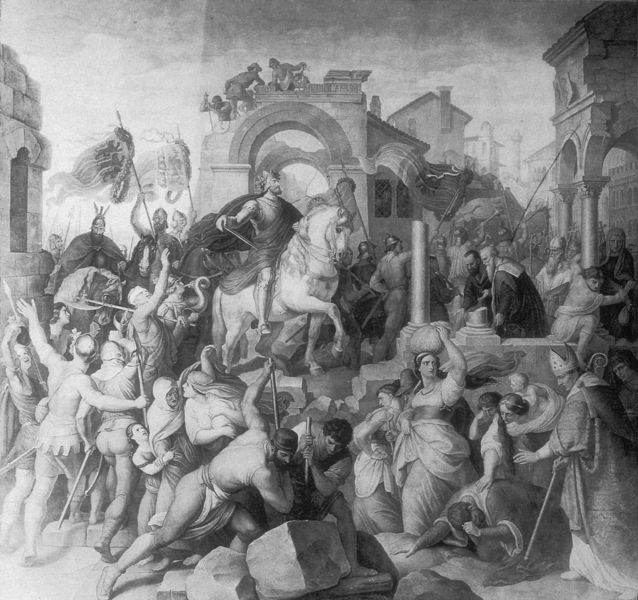
Titel: Barbarossas Einzug in das besiegte Mailand, Kaisersäle
Künstler: Julius Schnorr von Carolsfeld
Institution: München, Residenz-Schatzkammer
Schlagwörter: adler, felsen, feuer, gemälde, kampf, mann, rubens, umhang, weiß, frauen, menschen, stadt, fenster, frau, männer, schwarz, straße, säule, säulen, zeichnung, gebäude, stein, steine, herr, kirche, krone, renaissance, pferd, reiter, chaos, bogen, fahnen, fassaden, fahne, last, arbeiter, banner, krieg, treppe, zerstörung, bischof, kaiser, könig, papst, soldaten, bögen, ruine, antike, aufruhr, schwarzweiß, waffen, waffe, getümmel, ruinen, herrscher, mythologie, schimmel, rom, wappen, löwen, krieger, priester, lanzen, tiara, speer, flaggen, jerusalem, sieger, triumphzug, abriss, aufbau, stele, bauarbeiter, gewinner, po, rben, fannen